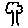
Label: tree